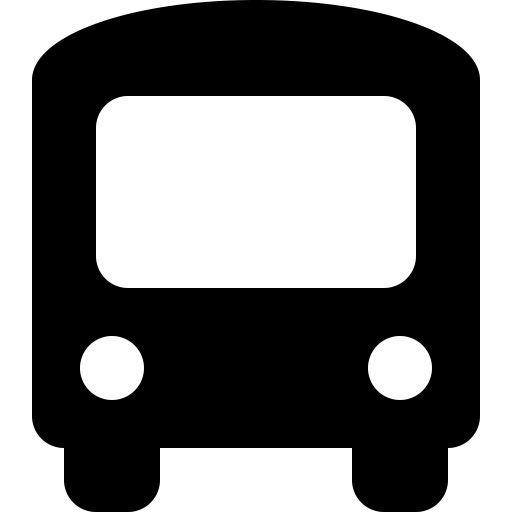
Tags: icon, FontAwesome, fa-icon, solid, bus, simple